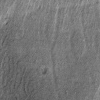
Atmospheric dust classification: not_dusty